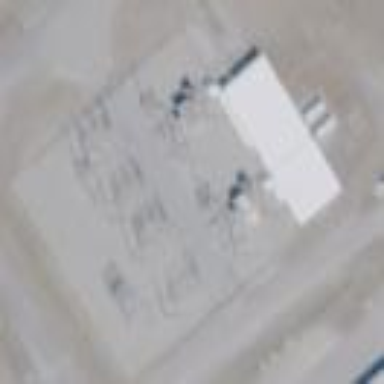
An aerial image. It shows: Industrial power substation enclosed by fence.